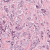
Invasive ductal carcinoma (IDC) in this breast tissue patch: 1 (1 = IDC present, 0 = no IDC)